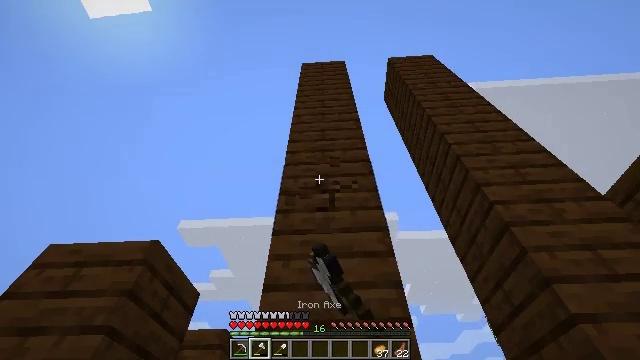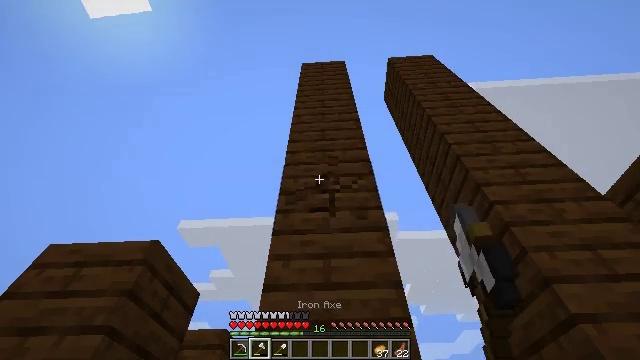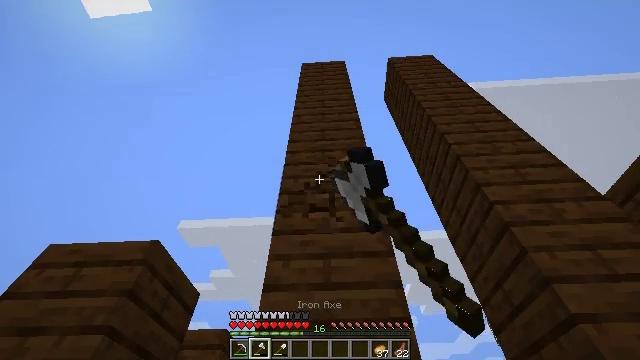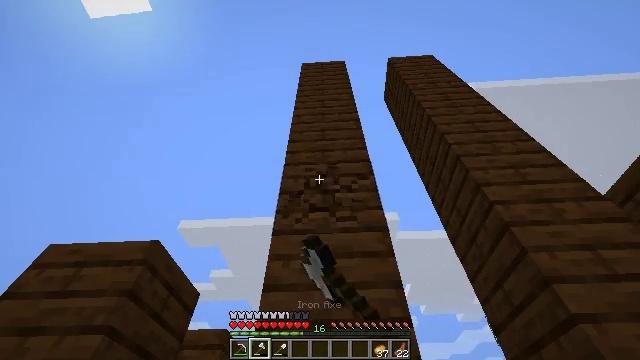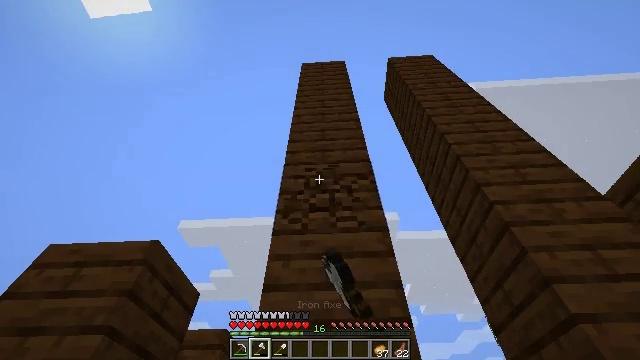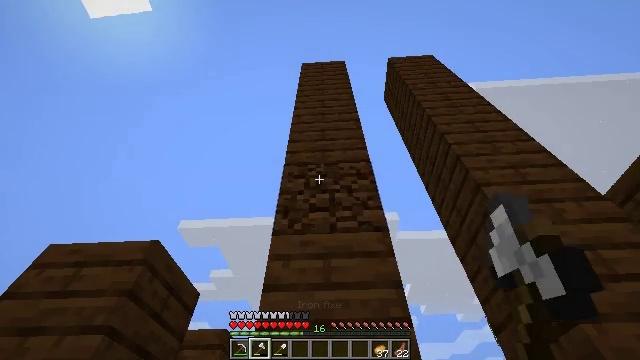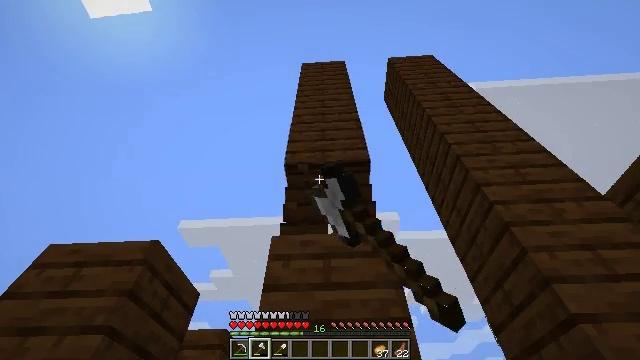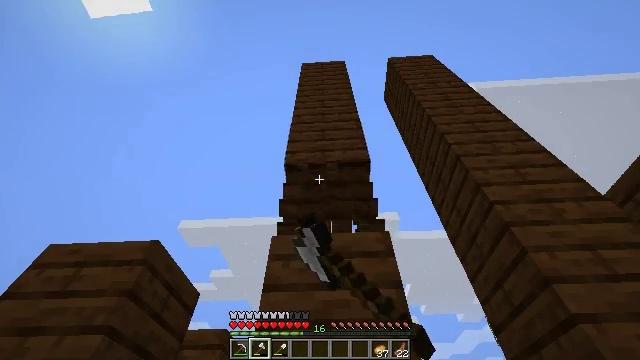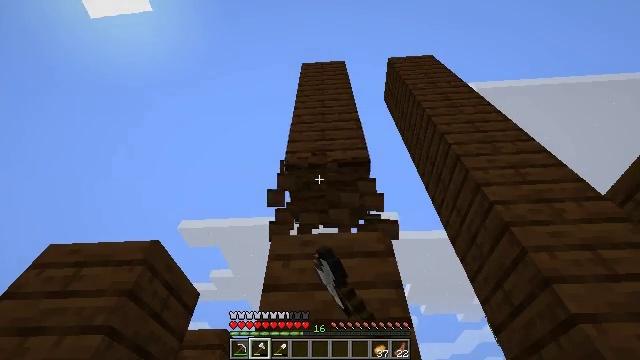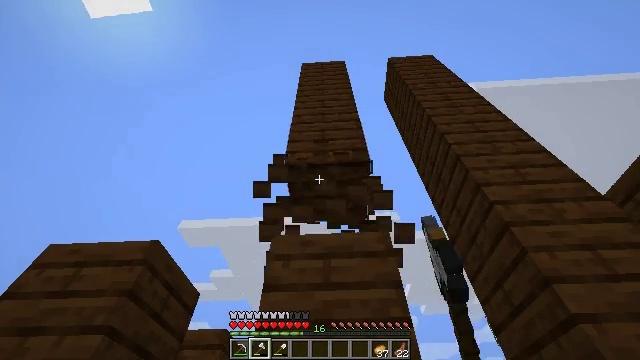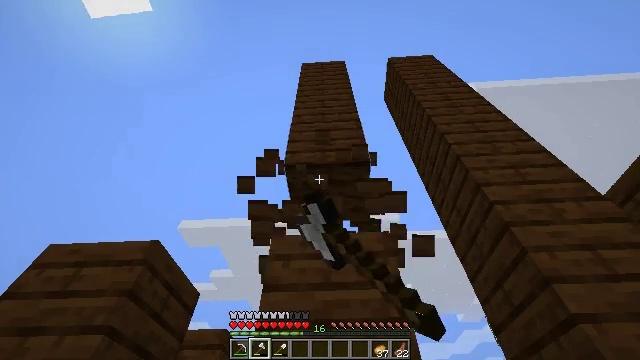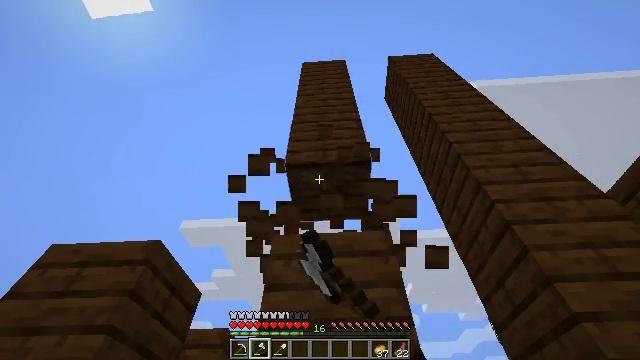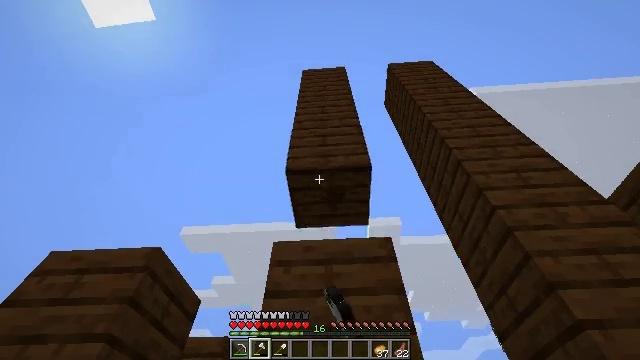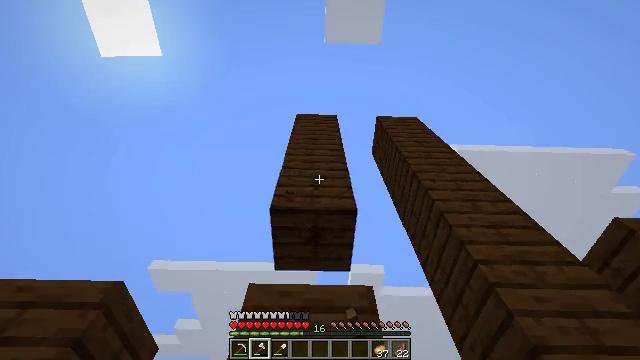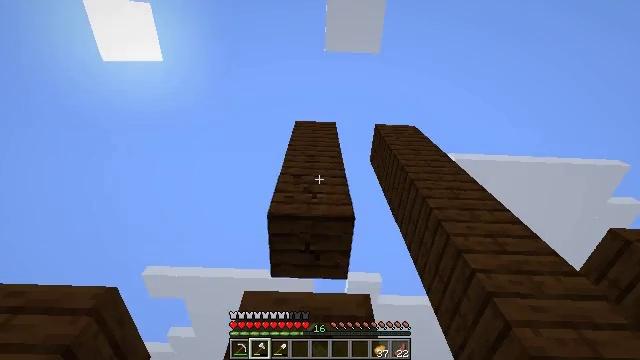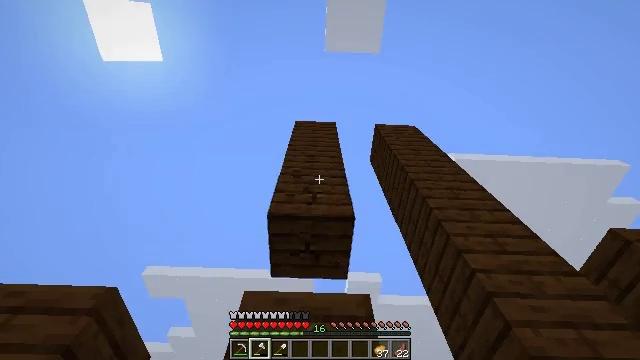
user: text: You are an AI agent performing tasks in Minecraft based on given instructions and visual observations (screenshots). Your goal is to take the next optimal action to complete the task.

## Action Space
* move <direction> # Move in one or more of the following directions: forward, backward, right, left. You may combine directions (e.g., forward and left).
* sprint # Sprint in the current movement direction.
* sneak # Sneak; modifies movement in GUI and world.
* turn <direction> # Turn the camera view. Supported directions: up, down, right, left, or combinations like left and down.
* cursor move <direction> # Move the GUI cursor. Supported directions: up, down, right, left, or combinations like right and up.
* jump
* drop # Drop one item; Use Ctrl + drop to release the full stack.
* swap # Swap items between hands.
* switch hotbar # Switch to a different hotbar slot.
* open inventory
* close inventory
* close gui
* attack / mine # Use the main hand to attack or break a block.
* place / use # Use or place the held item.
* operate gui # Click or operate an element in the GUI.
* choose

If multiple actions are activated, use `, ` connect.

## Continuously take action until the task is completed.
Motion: motion action
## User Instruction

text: Gather some dark oak planks.
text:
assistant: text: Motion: attack / mine
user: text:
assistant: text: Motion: attack / mine
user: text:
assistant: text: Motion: attack / mine
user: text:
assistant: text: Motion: attack / mine
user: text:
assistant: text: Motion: attack / mine
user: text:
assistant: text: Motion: attack / mine
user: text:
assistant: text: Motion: attack / mine
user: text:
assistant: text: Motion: attack / mine
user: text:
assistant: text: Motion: attack / mine
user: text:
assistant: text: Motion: attack / mine
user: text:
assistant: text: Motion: attack / mine
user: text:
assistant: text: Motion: turn up, attack / mine
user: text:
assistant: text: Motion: turn right and up, attack / mine
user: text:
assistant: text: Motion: turn up, attack / mine
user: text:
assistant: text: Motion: attack / mine
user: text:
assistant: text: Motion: attack / mine
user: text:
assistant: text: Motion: attack / mine
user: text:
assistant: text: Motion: attack / mine
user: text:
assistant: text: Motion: attack / mine
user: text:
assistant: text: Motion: attack / mine
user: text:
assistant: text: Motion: attack / mine
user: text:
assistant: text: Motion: attack / mine
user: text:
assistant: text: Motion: attack / mine
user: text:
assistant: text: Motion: attack / mine
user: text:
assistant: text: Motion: attack / mine
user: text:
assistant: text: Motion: attack / mine
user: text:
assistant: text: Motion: attack / mine
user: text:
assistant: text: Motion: move forward, turn up, attack / mine
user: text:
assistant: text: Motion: move forward, turn up, attack / mine
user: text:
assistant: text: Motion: move forward, turn up, attack / mine